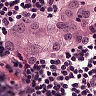
Metastatic tissue present: yes